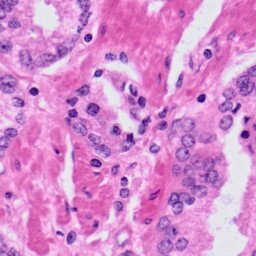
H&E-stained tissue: Prostate